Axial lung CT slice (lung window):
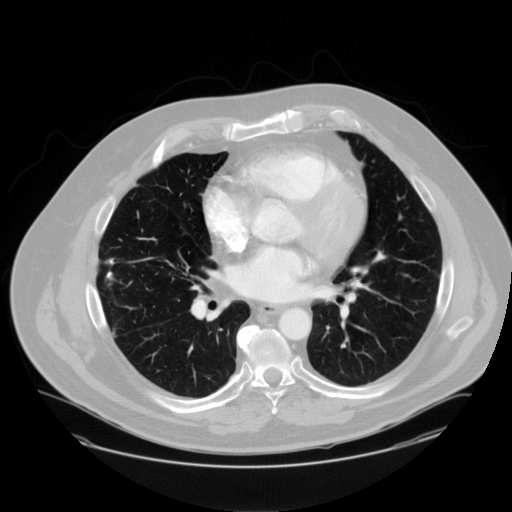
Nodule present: no